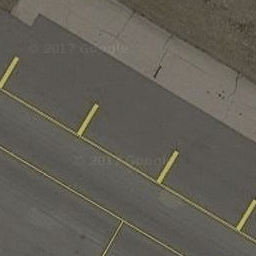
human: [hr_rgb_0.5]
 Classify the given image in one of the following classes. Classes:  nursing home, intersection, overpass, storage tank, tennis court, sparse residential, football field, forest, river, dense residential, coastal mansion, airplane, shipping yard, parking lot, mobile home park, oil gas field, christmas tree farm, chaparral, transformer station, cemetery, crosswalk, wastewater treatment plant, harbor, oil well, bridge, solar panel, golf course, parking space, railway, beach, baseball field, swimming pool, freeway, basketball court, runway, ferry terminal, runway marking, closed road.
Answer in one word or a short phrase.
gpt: runway marking